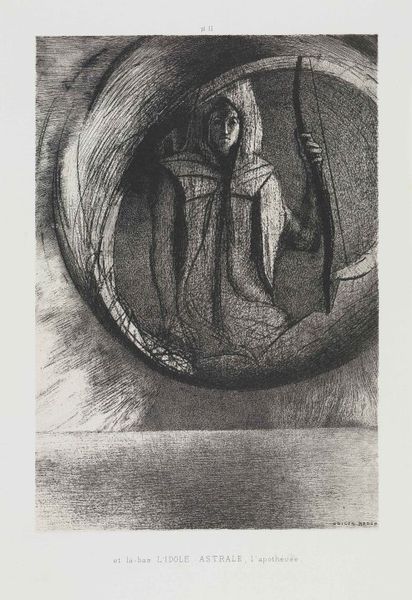
Titel: Et la-bas l´idole ..., pl. 2
Künstler: Odilon Redon
Standort: Karlsruhe
Institution: Staatliche Kunsthalle Karlsruhe
Schlagwörter: dunkel, gott, hand, himmel, kopf, kämpfer, mann, meer, schatten, umhang, wasser, weiß, see, sitzen, ellbogen, fenster, finger, frankreich, frau, grau, haar, hell, holz, hut, kleid, kreide, licht, mund, nacht, nase, schwarz, skizze, zeichnung, blick, tuch, ball, expressionismus, haube, symbolismus, jacke, jung, mütze, arm, arme, augen, böse, falten, gesicht, kleidung, kragen, mensch, rahmen, schale, sehen, stein, ärmel, bild, hände, portrait, porträt, signatur, spiegel, ebene, erde, horizont, sonne, boden, auge, figur, gewand, haare, kutte, mantel, sitzend, innen, blatt, person, frontal, höhle, rechts, traurig, fliegen, kreis, rund, engel, kopfbedeckung, ruhig, schrift, düster, bogen, modern, grafik, graphik, linien, französisch, stille, luft, ernst, finster, glanz, streifen, rodin, junge, knie, oberkörper, weste, ring, geschlossen, striche, geheimnisvoll, schimmer, mond, buch, medaillon, stern, futuristisch, linie, kohle, schweben, wirbel, scheibe, druck, lithographie, schnitt, schwarzweiss, sichel, sternbild, schraffur, loch, radierung, stich, titel, illustration, text, uniform, buchstaben, knien, strich, waffe, strahl, bleistift, kugel, helm, entwurf, göttin, jagd, pupille, schein, fisch, dunke, iris, jäger, strudel, mystisch, wesen, krieger, vision, himel, armbrust, muschel, heilig, kupferstich, schütze, blich, kopfschmuck, sternzeichen, köcher, mystik, petrus, schwebend, pfeil, spirale, druch, jagdgöttin, jägerin, pfeile, kaputze, vollmond, kapuze, planet, blase, sehne, ägypter, bogenschütze, graphit, tuschezeichnung, merr, indianer, männe, augenlid, lid, graz, fraz, redon, ares, pharao, idol, regenmantel, pfeil und bogen, elb, kupferdruck, eskimo, science fiction, mytisch, landschaf, bliestift, lch, ei, idole, #mann, schwibe, zeichnung#, astrale, kapuzze, mann jung, odillon, kublin, schützin, lterbogen, asrtal, tlandschaft, astral, nackter arm, manitu, lidole, borgeschütze, engelt, schütuze, et la bon, kopfschmucke, l ìdole astrale, nadelstich, bagen